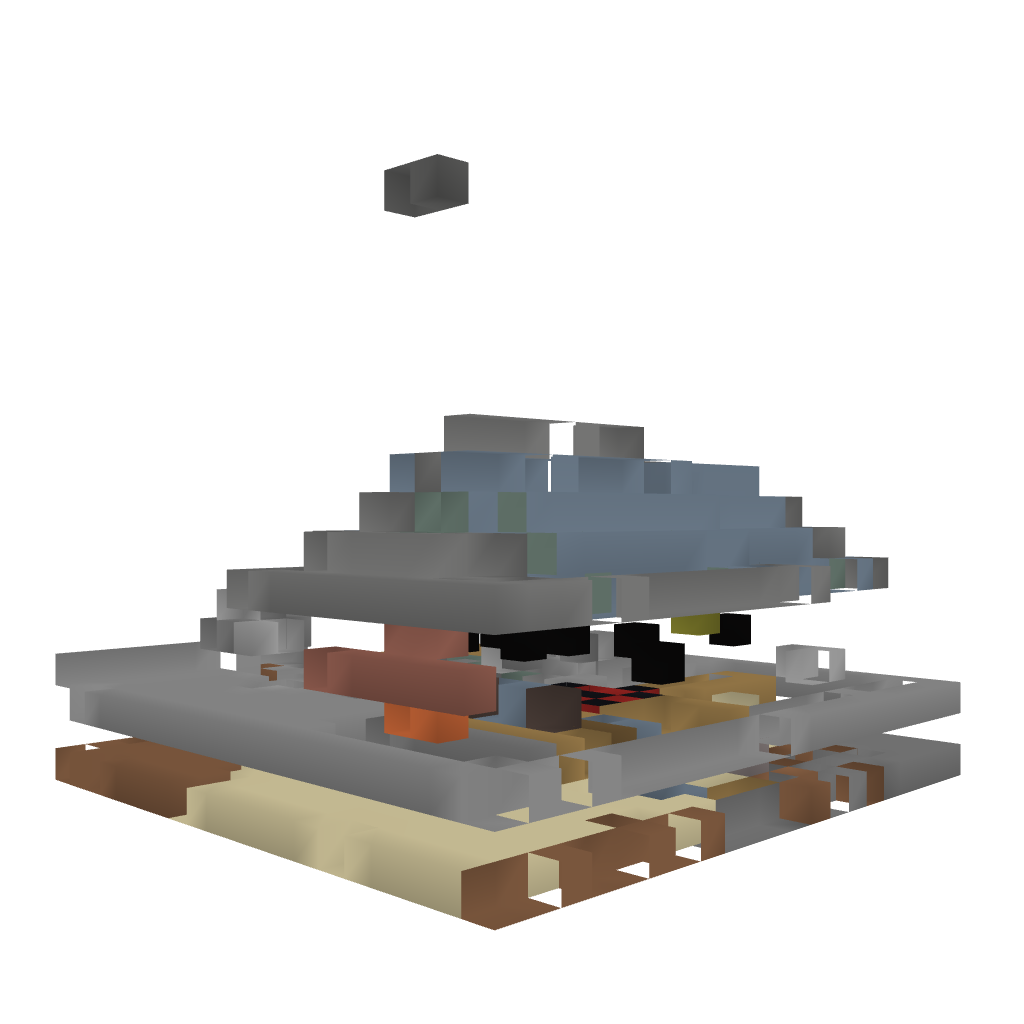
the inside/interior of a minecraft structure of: Cozy house